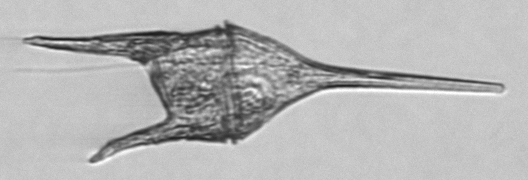
Label: Tripos_furca